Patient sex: F
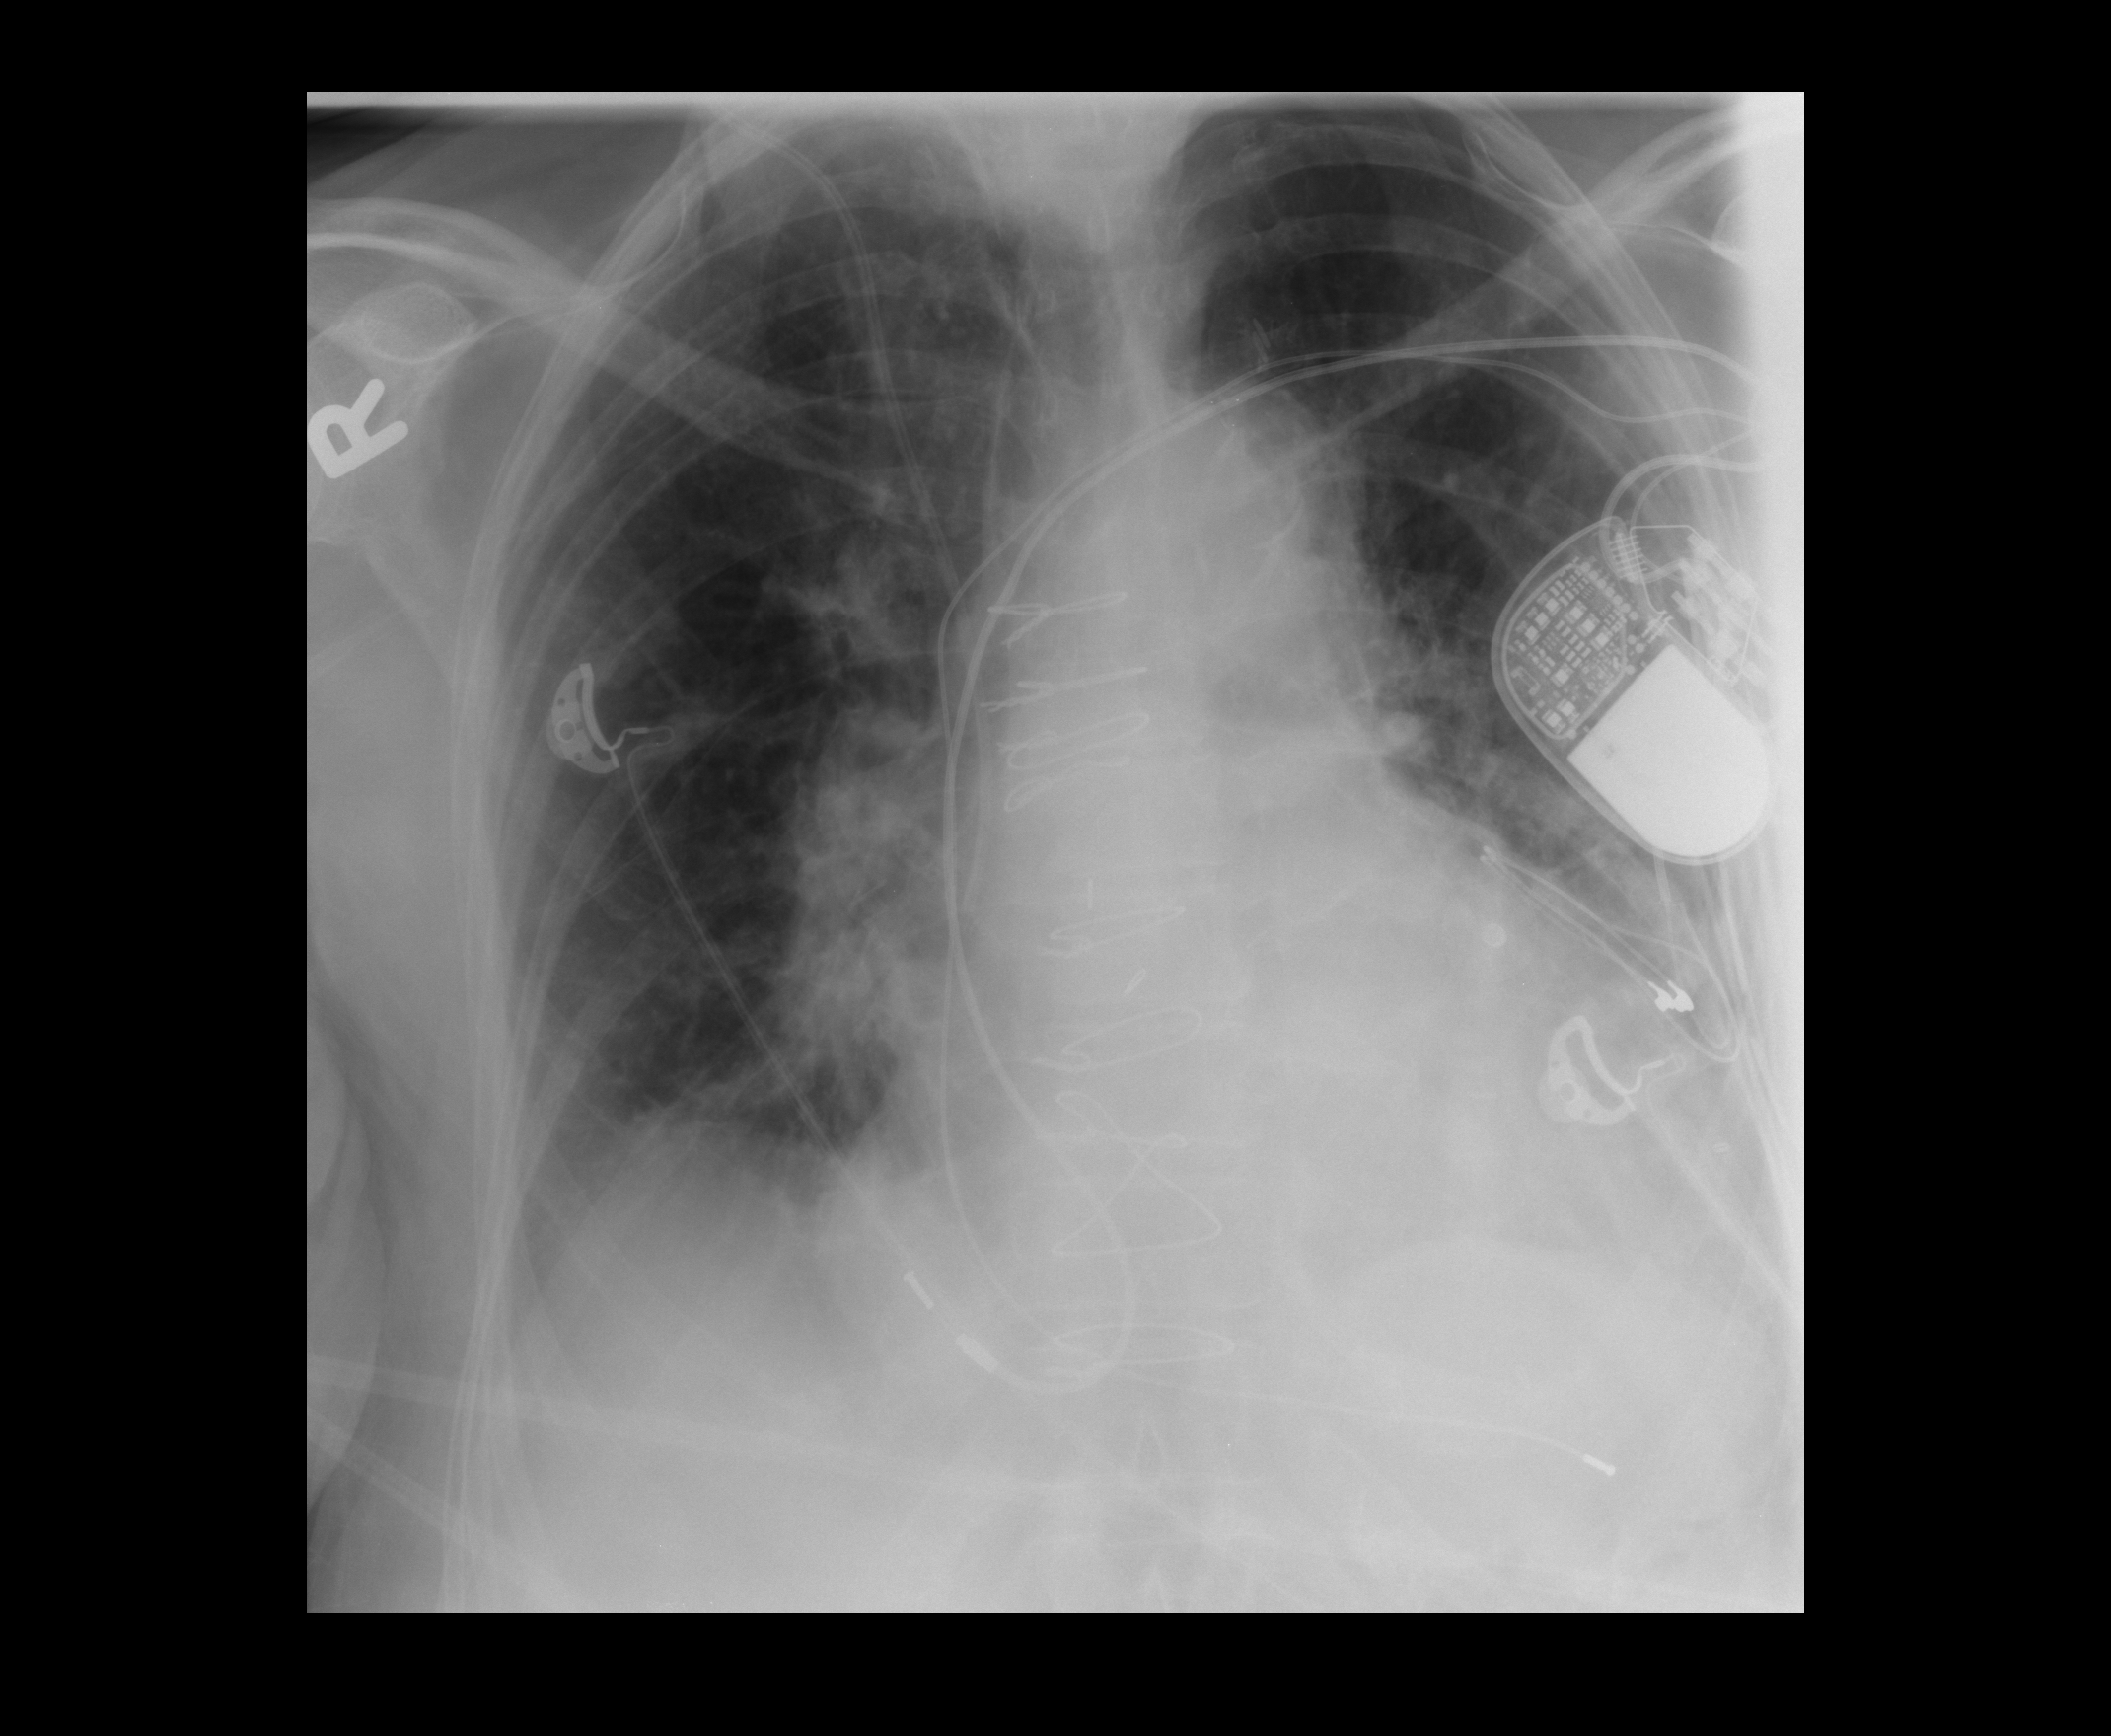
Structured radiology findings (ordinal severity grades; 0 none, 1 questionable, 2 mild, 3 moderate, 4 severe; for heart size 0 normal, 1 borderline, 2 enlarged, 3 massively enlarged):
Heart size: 2
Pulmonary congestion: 1
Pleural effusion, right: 2
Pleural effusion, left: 2
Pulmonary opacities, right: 2
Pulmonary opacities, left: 0
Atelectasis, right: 2
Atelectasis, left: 2